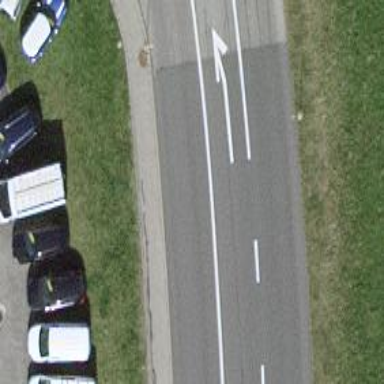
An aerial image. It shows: Secondary road with asphalt surface.